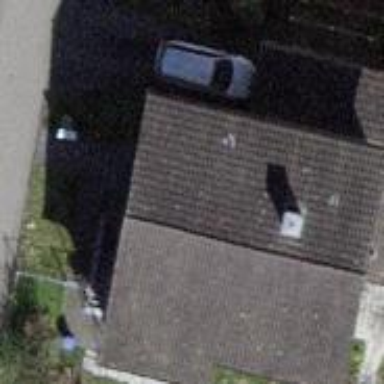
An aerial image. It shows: Building with tile roof.